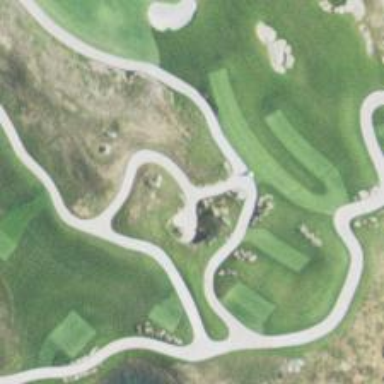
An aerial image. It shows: Footway that resembles golf path.